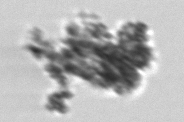
Label: detritus